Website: crate-barrel
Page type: stored-credit-cards
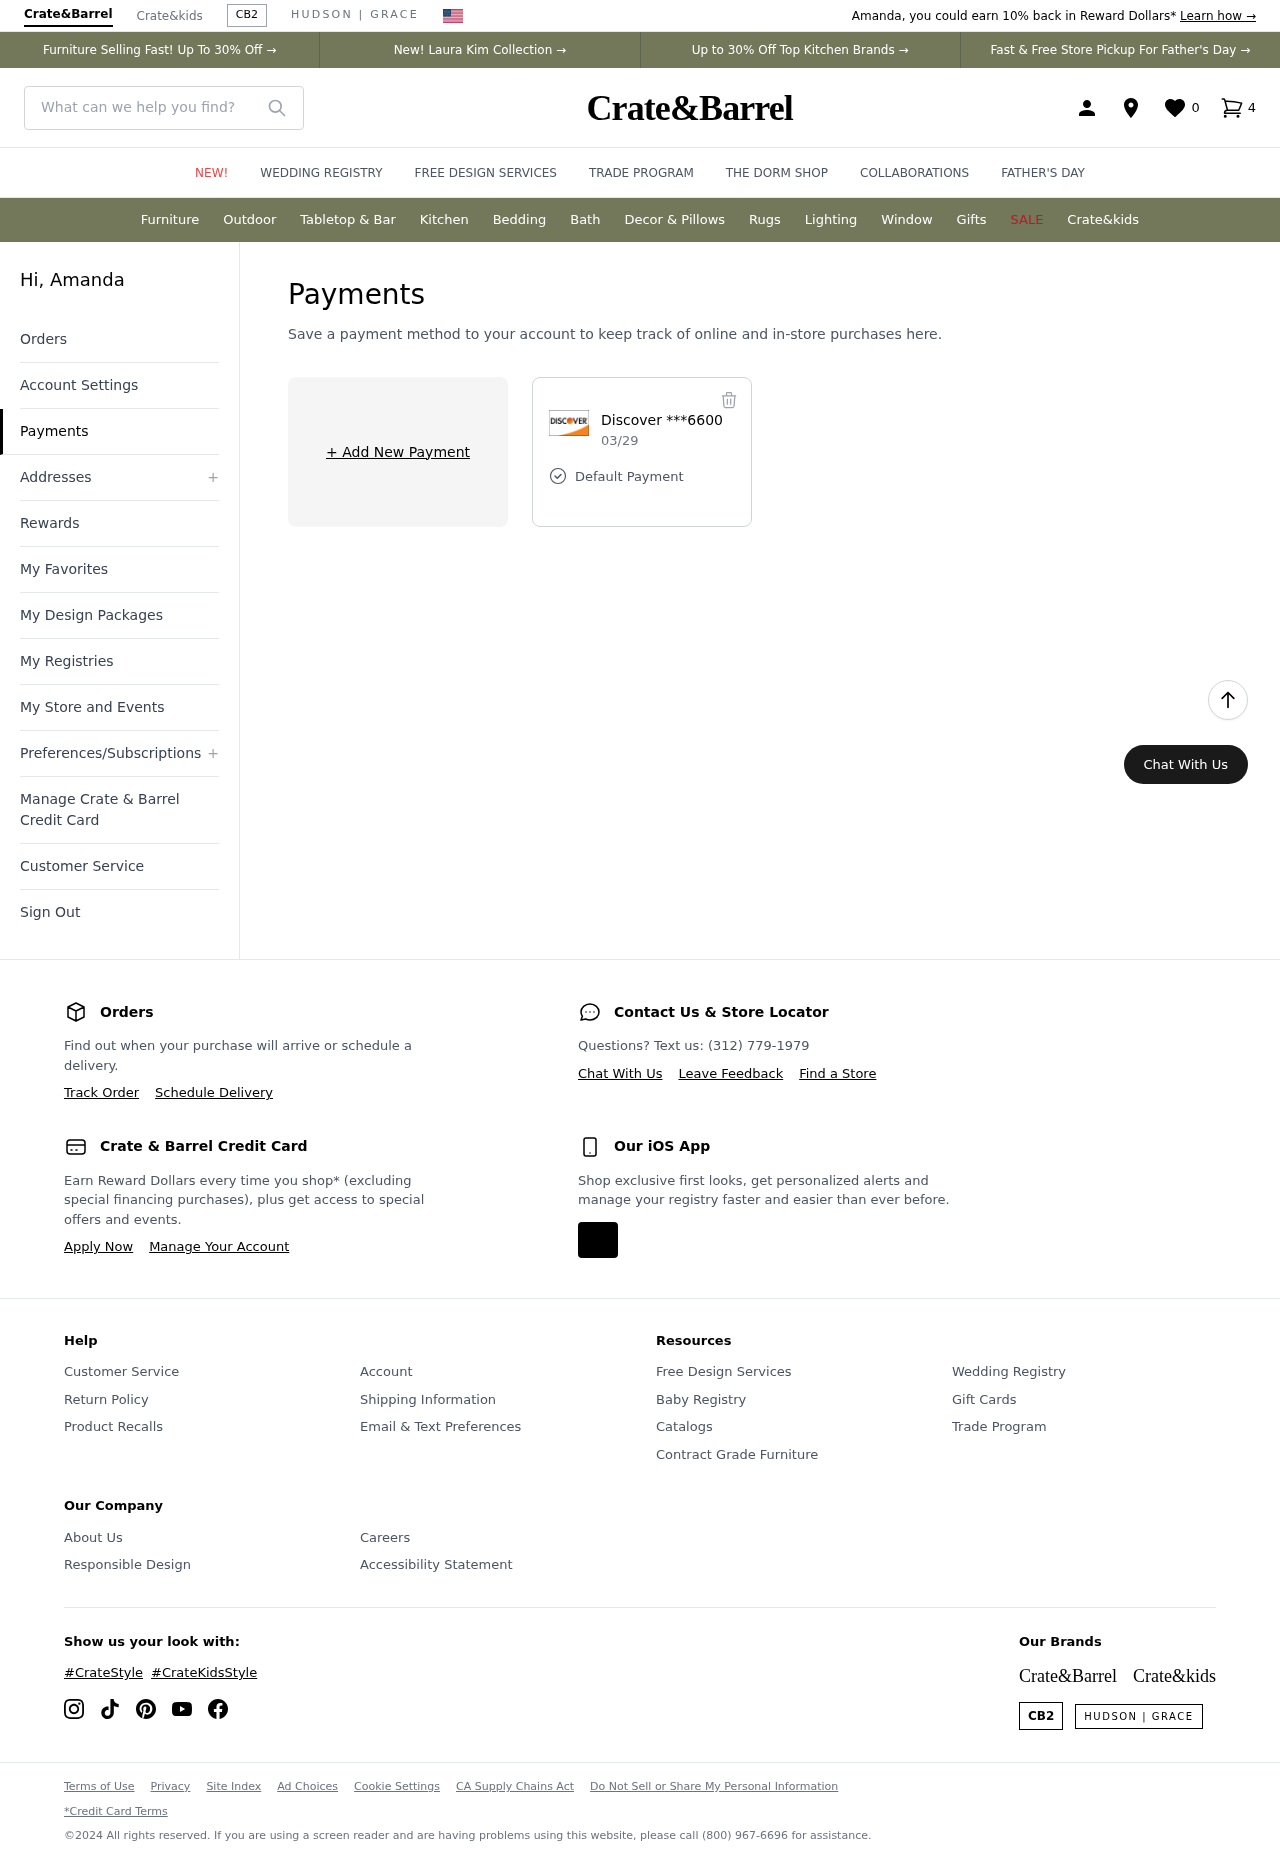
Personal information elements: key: PII_CARD_EXPIRY
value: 03/29
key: PII_CARD_LAST4
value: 6600
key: PII_CARD_TYPE
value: Discover
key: PII_FIRSTNAME
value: Amanda
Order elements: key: ORDER_NUM_ITEMS
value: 4
Search elements: key: HEADER_SEARCH
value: What can we help you find?
Other elements: key: FAVORITES_COUNT
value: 0